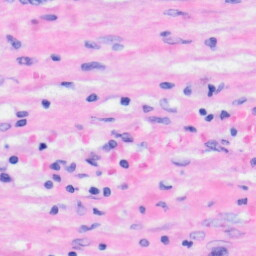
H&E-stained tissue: Liver